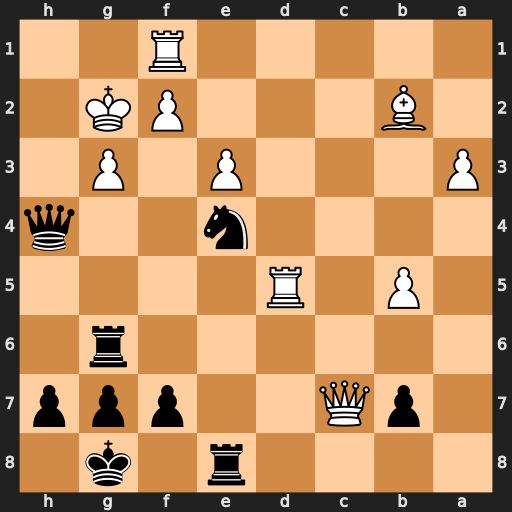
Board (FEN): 4r1k1/1pQ2ppp/6r1/1P1R4/4n2q/P3P1P1/1B3PK1/5R2
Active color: b
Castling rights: -
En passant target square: -
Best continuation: Nxg3 fxg3 Qe4+ Rf3 Qxd5